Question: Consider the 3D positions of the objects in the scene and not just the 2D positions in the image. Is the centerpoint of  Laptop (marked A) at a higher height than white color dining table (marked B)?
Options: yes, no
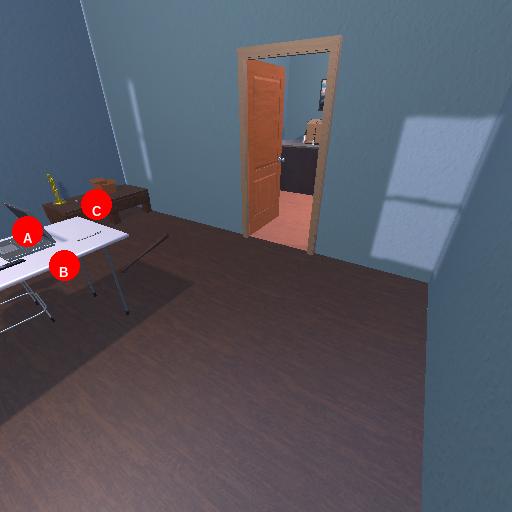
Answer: yes